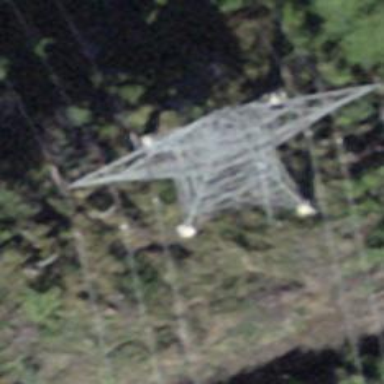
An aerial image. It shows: Three cables of power line.